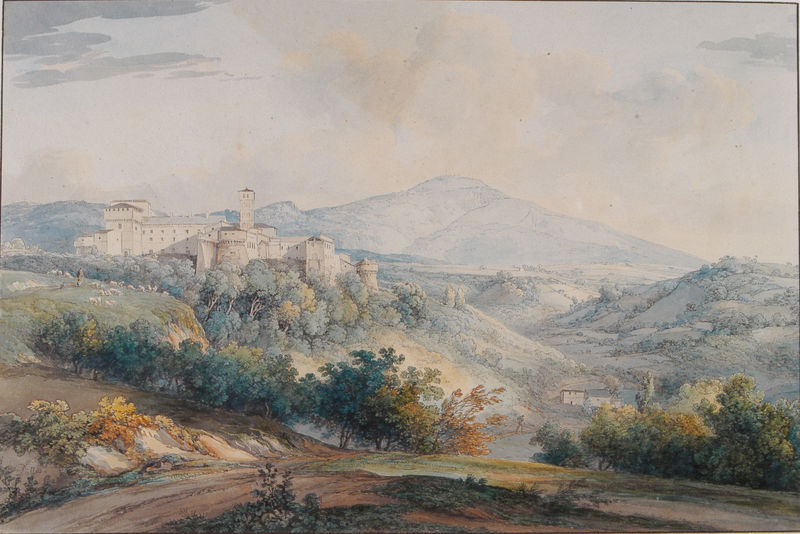
Titel: Ansicht von Grottaferrata gegen den Monte Cavo
Künstler: Johann Georg von Dillis
Standort: München
Institution: Bayerische Verwaltung der staatlichen Schlösser, Gärten und Seen
Schlagwörter: baum, berg, blau, blätter, dunkel, felsen, gemälde, himmel, laub, wasser, weiß, wolken, aquarell, bäume, fluss, gelb, grün, landschaft, see, ausschnitt, braun, frankreich, grau, hell, hintergrund, licht, pastell, strasse, zeichnung, anlage, gebäude, haus, rot, schloss, tiere, weg, wiese, blass, mensch, stein, bild, erde, feld, felder, horizont, häuser, hügel, natur, sonnenaufgang, strauch, weide, weite, busch, büsche, gebüsch, gewässer, pfad, sonne, sträucher, boden, land, pflanzen, rosa, tal, wald, anhöhe, turm, deutschland, hellblau, landschft, aussicht, sommer, italien, perspektive, abhang, berge, farben, fels, gebirge, gipfel, hang, dorf, dunst, nebel, tag, herde, bauernhof, herbst, hof, idylle, blue, king, palace, red, white, black, country, france, gouache, gray, green, grey, painting, windows, yellow, detail, pastellfarben, picture, brown, perspective, zinnen, panorama, tusche, rinder, burg, kloster, türme, idyll, festung, acryl, koloriert, diffus, wood, mauern, cliff, cloud, clouds, life, man, rock, rocks, sky, stone, tree, wanderer, background, building, field, hill, hills, house, landscape, mountain, mountains, nature, orange, water, alps, distance, horizon, horizontal, houses, lane, street, sun, tower, trees, village, baroque, autumn, forest, grass, light, peaceful, bushes, dusk, path, plants, road, view, drawing, postkarte, lämmer, schafe, hirte, schäfer, castle, hillside, purple, animals, illustration, sketch, romantic, romanticism, paysage, fall, photo, paysan, scene, town, toscana, vesuv, dirt, italy, outside, person, rural, valley, montagne, day, human, royal, pfade, leaves, pastoral, rome, walls, architecture, straßenrand, buildings, drawings, lol, watercolor, watercolour, schafherde, kastell, art, beauty, colorful, colors, burganlage, pastel, sublime, chateau, palais, medieval, switzerland, citadel, foreground, bush, dirt road, farm, farmer, classicism, outdoors, travel, fields, forrest, mur, colour, sheep, steeple, tour, tahl, shrubs, soil, dawn, friedrich, flock, herd, sheeps, shepard, forêt, fog, mist, stones, undulating, shepherd, aquarelle, trail, horizen, bucolic, barroque, world, turret, towers, earth, klause, vista, countryside, community, queen, foliage, roche, landscape painting, distant, morning, scenery, fortress, allemand obscur, lame, light sky, forteresse, grande, brown'black, valleys, 19th, crenellations, century, sheprd, vies, landschaftskulisse, ladscape, houst, kingdom, roches, medival, muraille, landscae, rennaisance, scenic, mm, gravel, bauernhaof, mediterrenen, hosue, raod, daybreak, hôtel, organe, onage, moutnain, murailles, abres, dirtpath, cloiud, cstle, landscape art, castle art, castle painting, fortresse, ikik, roadss, blue grre, gelb-blau, shepherd', early fall